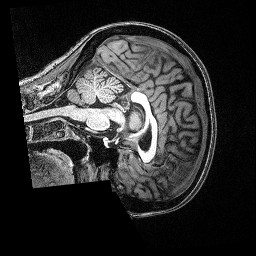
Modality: T1w
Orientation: sagittal
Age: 28
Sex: female
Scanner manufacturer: siemens
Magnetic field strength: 3 T
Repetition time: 2.53 s
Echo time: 0.00342 s